Question: My goal is to rapidly make posts to a server from appengine(java). I am attempting to do this using UrlFetchService.fetchAsync. I have been basing my code after <URL>. I have been able to make the request using the code below, however I get some strange behavior:
'''
private void futureRequests() {
URLFetchService fetcher = URLFetchServiceFactory.getURLFetchService();
URL url = new URL("https://someserver.com");
FetchOptions fetchOptions = FetchOptions.Builder.withDefaults();
fetchOptions.doNotValidateCertificate();
fetchOptions.setDeadline(60D);
ArrayList<Future<HTTPResponse>> asyncResponses = new ArrayList<Future<HTTPResponse>>();
for (int i = 0; i < postDatas.size(); i++) {
HTTPRequest request = new HTTPRequest(url, HTTPMethod.POST, fetchOptions);
request.setPayload(postDatas.get(i).getBytes(UTF8));
HTTPHeader header = new HTTPHeader("Content-Type", "application/x-www-form-urlencoded;charset=UTF-8");
request.setHeader(header);
header = new HTTPHeader("Content-Length", Integer.toString(postDatas.get(i).getBytes().length));
request.setHeader(header);
header = new HTTPHeader("Authorization", "auth=" + authToken);
request.setHeader(header);
Future<HTTPResponse> responseFuture = fetcher.fetchAsync(request);
asyncResponses.add(responseFuture);
}
for (Future<HTTPResponse> future : asyncResponses) {
HTTPResponse response;
try {
response = future.get();
int responseCode = response.getResponseCode();
resp.getWriter().println("response: " + responseCode);
logger.warning("Response: " + responseCode);
} catch (Exception e) {
}
}
}
'''
The strange behavior is that I get duplicate posts on the server, and according to my appstats page I use 10x-20x more urlFetches than what was added with the code above. Below is my appstats screen:

There are more urlFetch calls that could not fit on the screen. It appears that the requests are still completing in a synchronous fashion(circled items), but there are many urlFetches that appear to go on at the same time. My question is how am I getting all this calls to urlFetch when I only had 14 Future ?? Could the server be giving an error or 503 and urlFetch retrying until it goes through? And how can I be getting 2 posts for each request??
I understand that I could use the task queue to do asyc request, however I am dealing with a relatively low number of request(20-100) and the cold start time of ramping up another instance would probably make this not a good option for my situation. Can anyone explain this behavior or have experience with this?
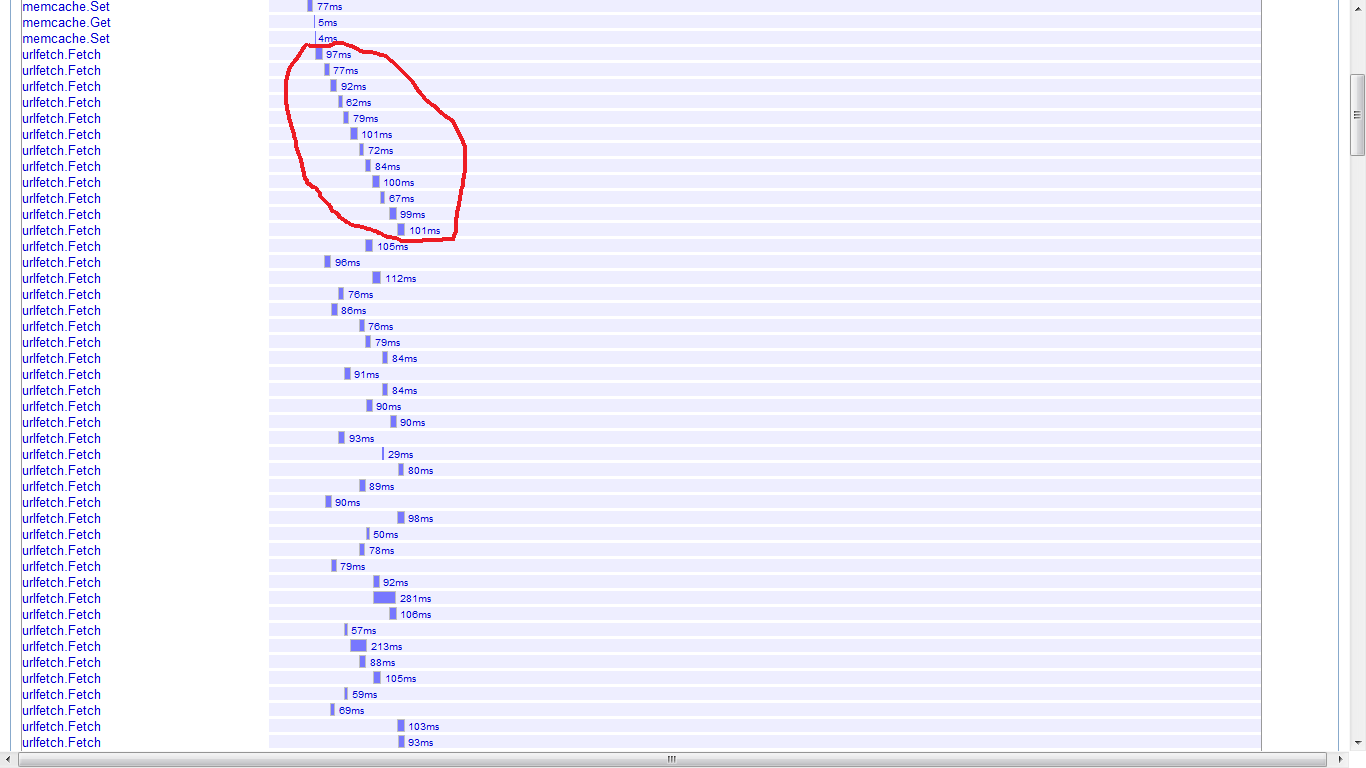
Answer: This was simply a mistake in my code that was causing my app to make more request than I thought..